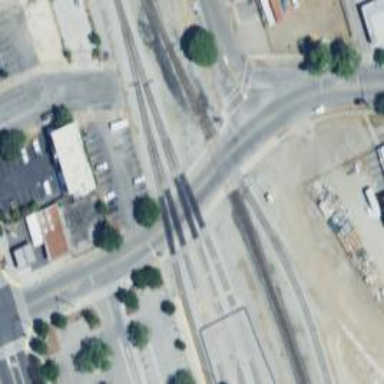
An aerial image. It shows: Crossing for the railway.